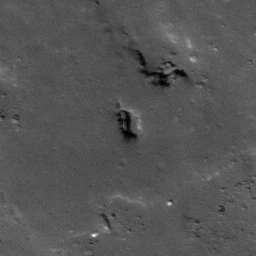
Pit: Fraunhofer G 1
Host crater: Fraunhofer G
Host type: impact_melt
Lunar coordinates: latitude -38.5, longitude 58.364